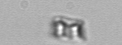
Label: Bacillariophyceae_morphotype1